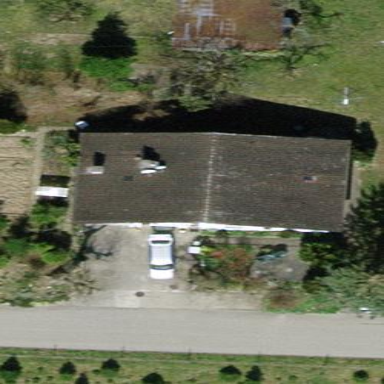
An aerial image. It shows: Detached building with gabled roof.